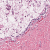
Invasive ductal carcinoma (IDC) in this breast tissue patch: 0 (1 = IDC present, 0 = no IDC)